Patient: sex M, age 29
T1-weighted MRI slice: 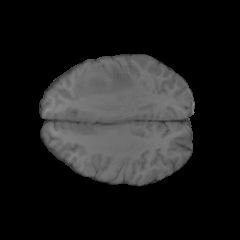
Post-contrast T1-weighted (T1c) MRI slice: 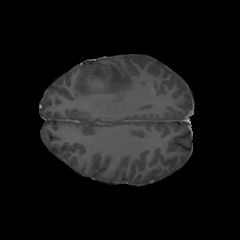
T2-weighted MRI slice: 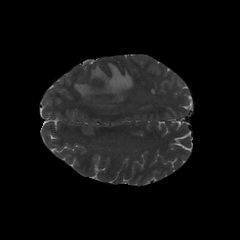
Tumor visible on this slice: yes
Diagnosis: Glioblastoma, IDH-wildtype
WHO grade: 4